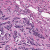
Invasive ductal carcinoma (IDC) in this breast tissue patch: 1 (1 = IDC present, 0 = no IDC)